This grayscale texture is a bearing vibration snapshot reshaped row-by-row into a square image. Based on the visible evidence, which condition applies: normal, inner_race, outer_race, ball?
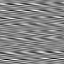
Answer: outer_race